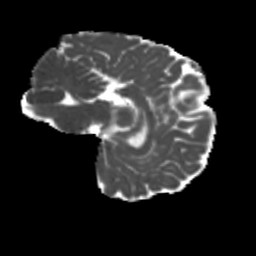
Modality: MD
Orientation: sagittal
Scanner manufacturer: siemens
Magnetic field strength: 3 T
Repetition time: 4 s
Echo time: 0.0594 s